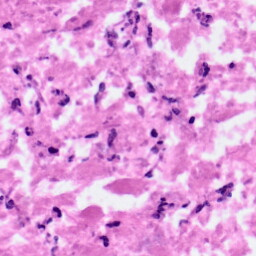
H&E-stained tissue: Pancreatic